Field crop: tomato
Growth stage: 1
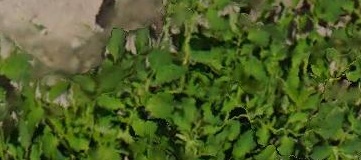
Species: tomato